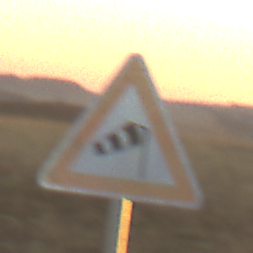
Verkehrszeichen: SeitenwindVonRechts
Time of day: SunriseSunset
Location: Outdoor (Nature)
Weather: Clear
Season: NotSpecified
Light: Natural